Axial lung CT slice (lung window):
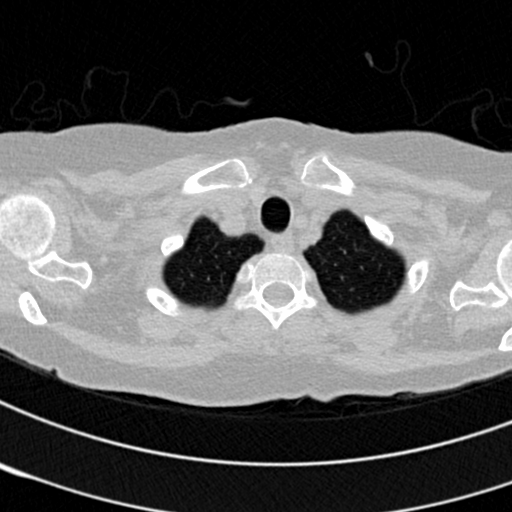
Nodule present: no